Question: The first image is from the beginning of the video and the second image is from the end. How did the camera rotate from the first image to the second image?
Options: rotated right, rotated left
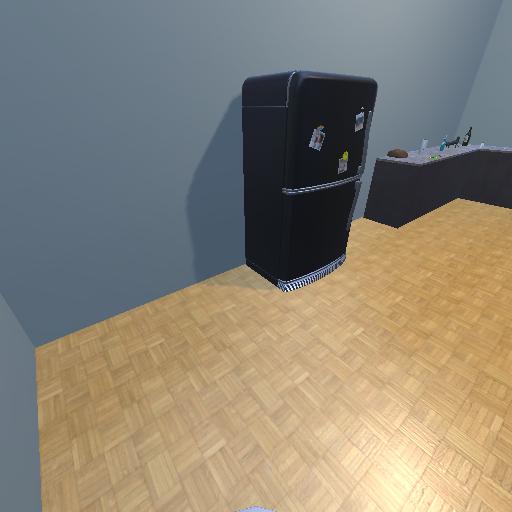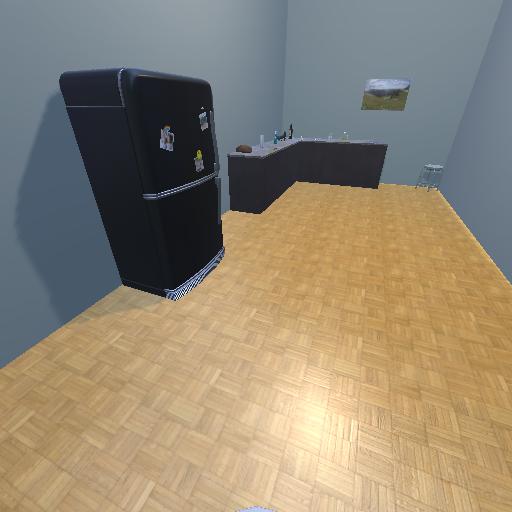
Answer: rotated right